Interaction volume radius: 10 \u00c5
Interaction volume height: 45 \u00c5
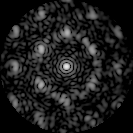
Disorder parameter: 0.4961